Question: Im Trying to padding the text on my buttom to the left, so I can fit a simple small image before the text, but for some reason it doesnt work, and part from the text is on the icon image.
here is the xml:
'''
<?xml version="1.0" encoding="utf-8"?>
<RelativeLayout xmlns:android="http://schemas.android.com/apk/res/android"
android:layout_width="match_parent"
android:layout_height="match_parent"
android:orientation="vertical"
android:padding="25dp" >
<LinearLayout
android:orientation="vertical"
android:layout_width="wrap_content"
android:layout_height="wrap_content"
android:layout_centerInParent="true"
android:padding="10dp"
android:background="@drawable/buttons_bg">
<Button
android:id="@+id/btPachuApps"
android:layout_width="match_parent"
android:layout_height="wrap_content"
android:layout_margin="4dp"
android:padding="10dp"
android:text="Pachu Apps Page"
style="@style/ButtonText"
android:background="@drawable/button_apps"
android:paddingTop="10dp"
android:paddingBottom="10dp"
android:paddingRight="10dp"
android:paddingLeft="64dp"/>
<Button
android:id="@+id/btFartSoundsProFree"
android:layout_width="match_parent"
android:layout_height="wrap_content"
android:layout_margin="4dp"
android:padding="10dp"
android:background="@drawable/button_sounds_list"
android:paddingTop="10dp"
android:paddingBottom="10dp"
android:paddingRight="10dp"
android:paddingLeft="64dp"
android:text="Fart Sounds Pro Free"
style="@style/ButtonText"/>
<Button
android:id="@+id/btFartSoundsPro"
android:layout_width="match_parent"
android:layout_height="wrap_content"
android:layout_margin="4dp"
android:padding="10dp"
android:text="Fart Sounds Pro"
android:background="@drawable/button_sounds_list"
android:paddingTop="10dp"
android:paddingBottom="10dp"
android:paddingRight="10dp"
android:paddingLeft="64dp"
style="@style/ButtonText"/>
<Button
android:id="@+id/btFartPianoFree"
android:layout_width="match_parent"
android:layout_height="wrap_content"
android:layout_margin="4dp"
android:padding="10dp"
android:text="Fart Piano Free"
android:background="@drawable/button_piano_list"
android:paddingTop="10dp"
android:paddingBottom="10dp"
android:paddingRight="10dp"
android:paddingLeft="64dp"
style="@style/ButtonText"/>
<Button
android:id="@+id/btFartPiano"
android:layout_width="match_parent"
android:layout_height="wrap_content"
android:layout_margin="4dp"
android:padding="10dp"
android:text="Fart Piano Pachu"
android:background="@drawable/button_piano_list"
android:paddingTop="10dp"
android:paddingBottom="10dp"
android:paddingRight="10dp"
android:paddingLeft="64dp"
style="@style/ButtonText" />
</LinearLayout>
</RelativeLayout>
'''
here is the result :

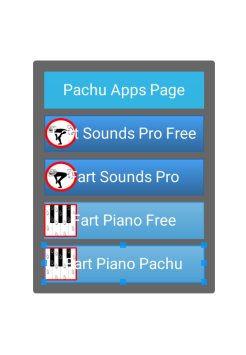
Answer: Try to remove 'android:padding="10dp"' attributes from Button views.